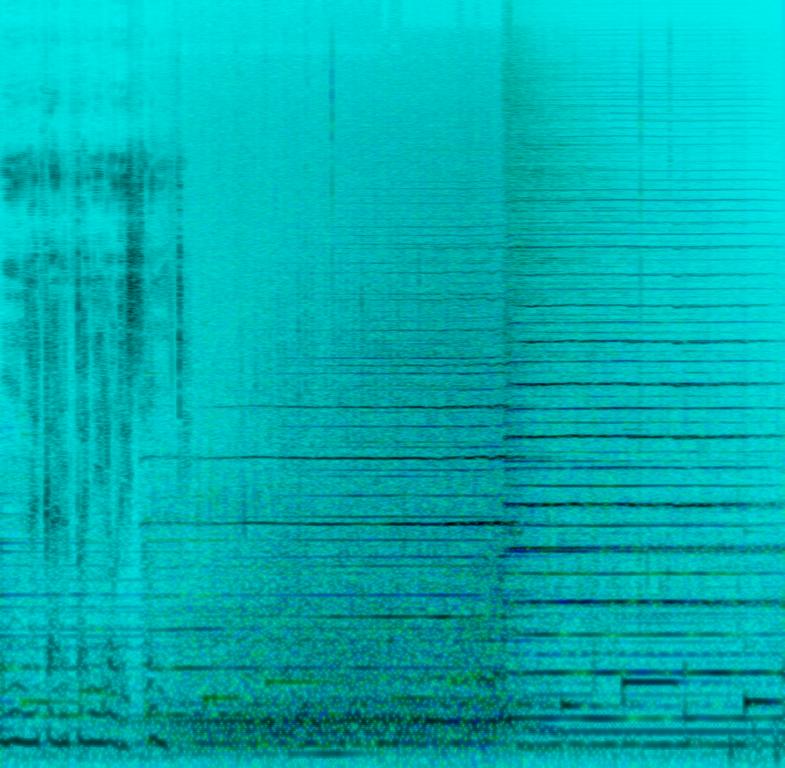
The song is an instrumental. The tempo is slow with a female operatic singer singing, piano accompaniment, bells singing, trumpets playing harmony, various percussion hits and strong bass line. The song is full of tension and sounds ominous like an impending gun fight.